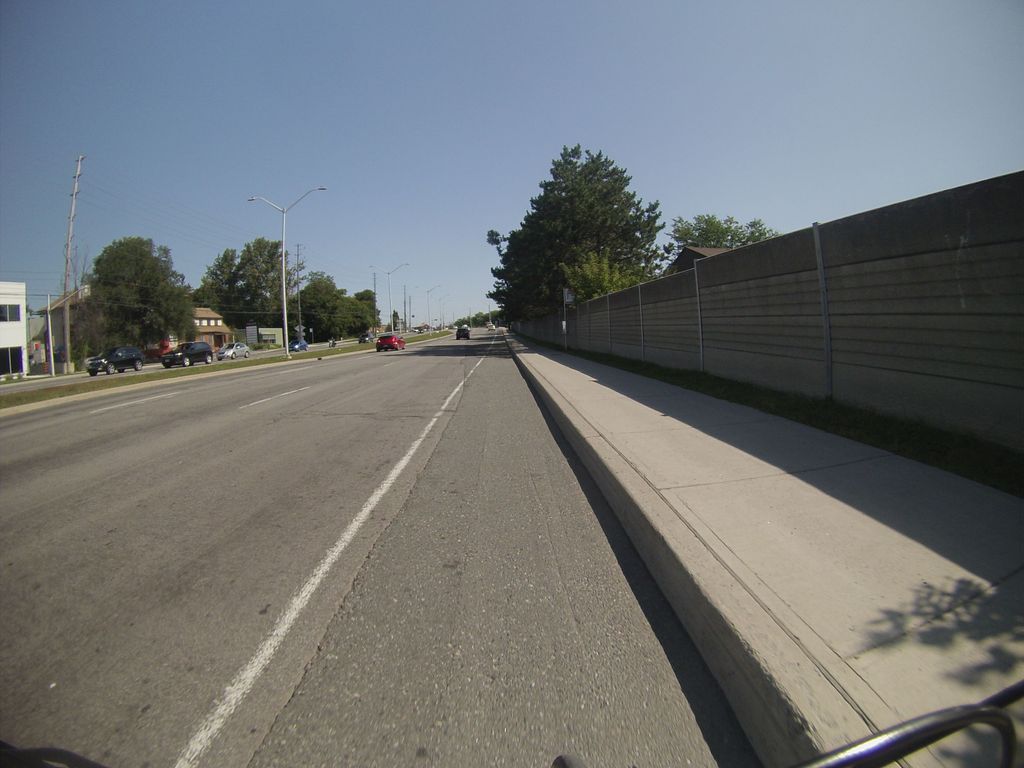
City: ottawa-gatineau